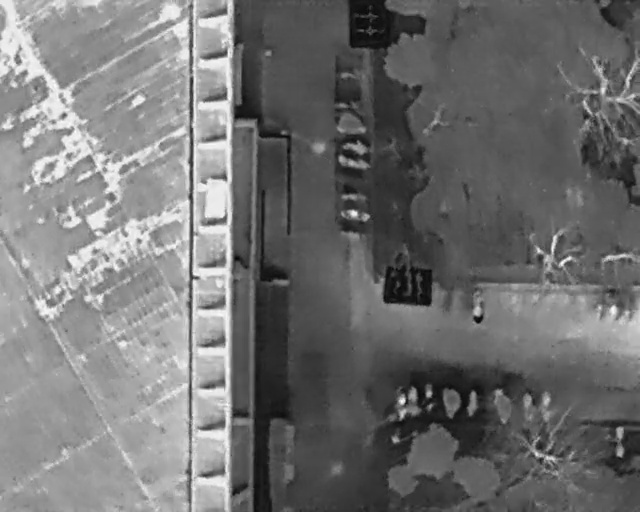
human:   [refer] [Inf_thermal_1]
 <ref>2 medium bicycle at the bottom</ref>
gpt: <box>[[59, 78, 65, 79, 2], [61, 77, 67, 79, 2]]</box>

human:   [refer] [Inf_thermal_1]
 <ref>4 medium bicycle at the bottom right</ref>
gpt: <box>[[67, 76, 73, 80, 2], [71, 77, 76, 79, 2], [75, 77, 81, 81, 2], [80, 78, 84, 80, 2]]</box>

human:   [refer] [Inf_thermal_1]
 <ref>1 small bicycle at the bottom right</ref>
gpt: <box>[[82, 78, 87, 79, 2]]</box>

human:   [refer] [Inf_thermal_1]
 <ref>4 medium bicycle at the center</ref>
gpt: <box>[[54, 42, 56, 48, 2], [54, 39, 56, 45, 2], [54, 35, 56, 41, 2], [53, 28, 56, 34, 2]]</box>

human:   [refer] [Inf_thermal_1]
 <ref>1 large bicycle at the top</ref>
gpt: <box>[[52, 20, 56, 27, 2]]</box>